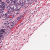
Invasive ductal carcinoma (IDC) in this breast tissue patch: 1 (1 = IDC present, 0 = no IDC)